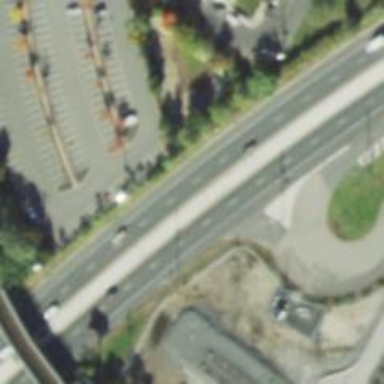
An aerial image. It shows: This image shows trunk highway that functions as expressway.